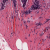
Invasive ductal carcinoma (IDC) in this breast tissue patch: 1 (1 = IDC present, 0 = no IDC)